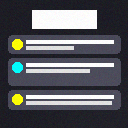
Screen state: on